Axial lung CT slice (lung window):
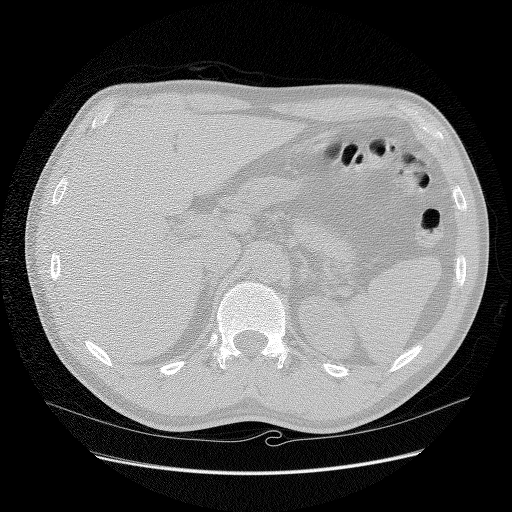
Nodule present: no